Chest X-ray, AP view. Patient: 38 years old, sex M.
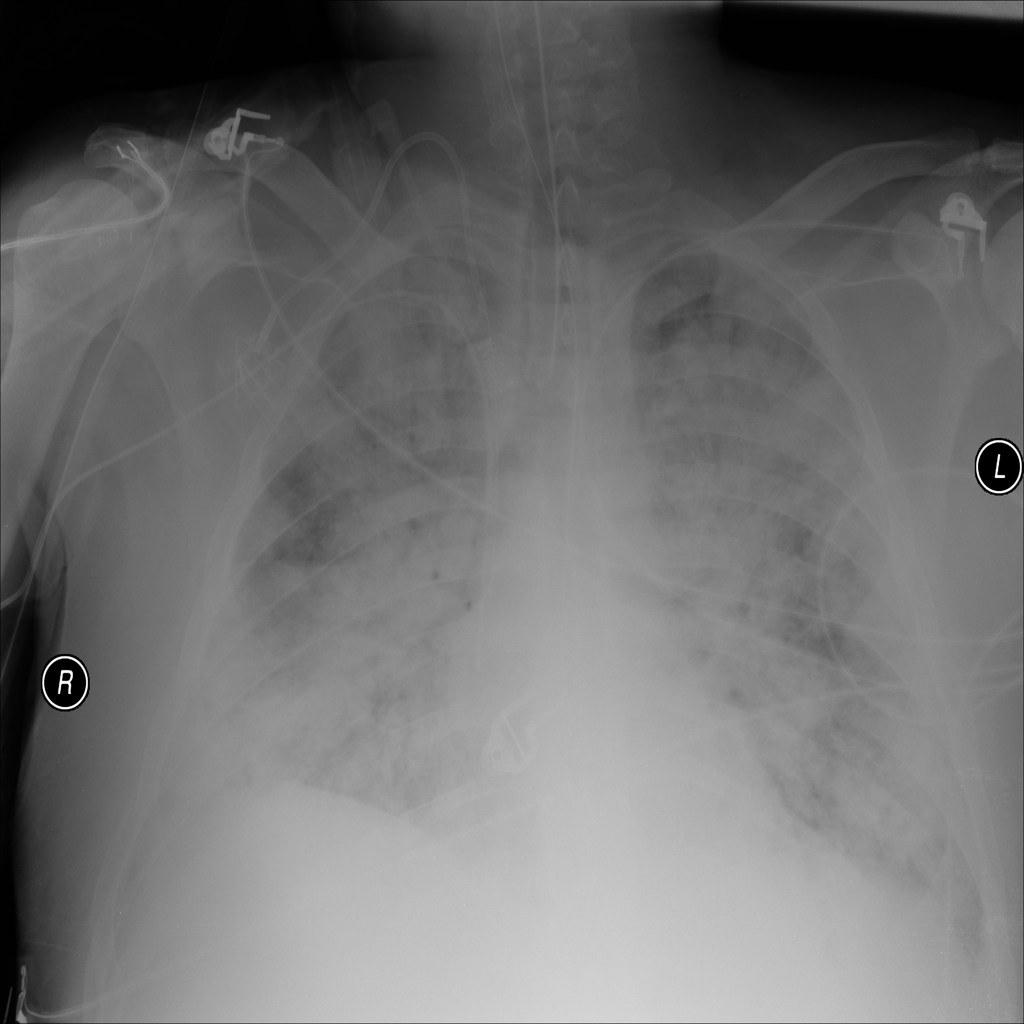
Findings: No Finding